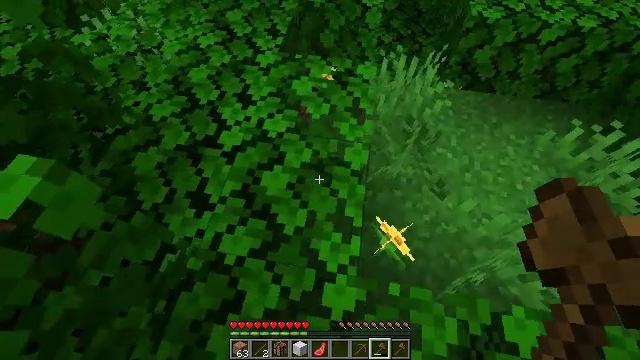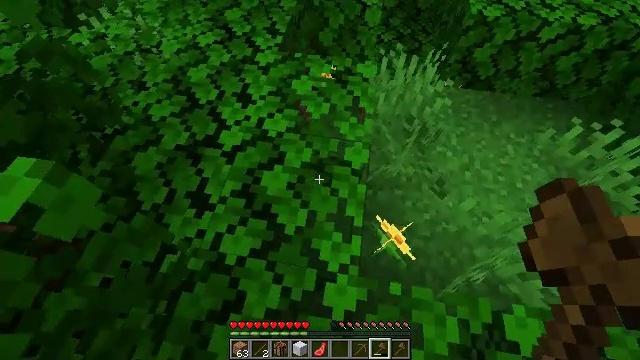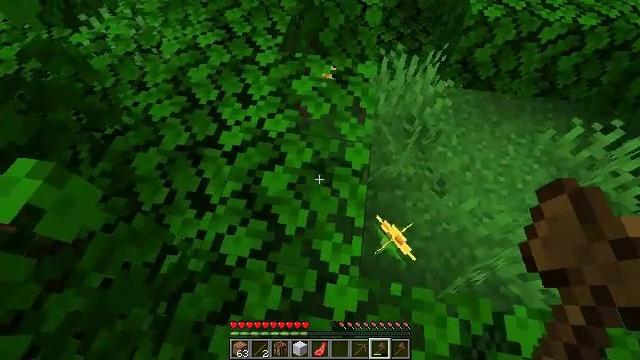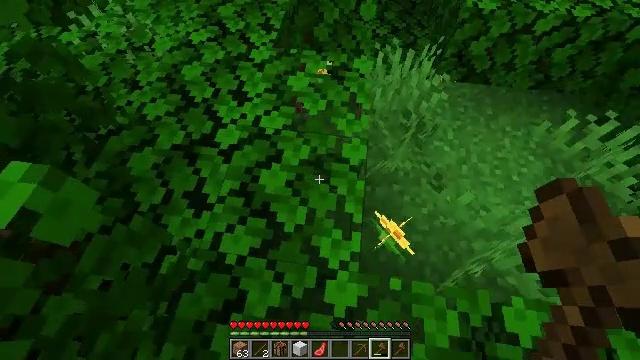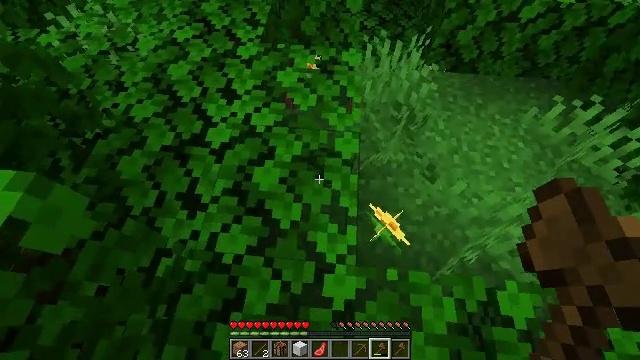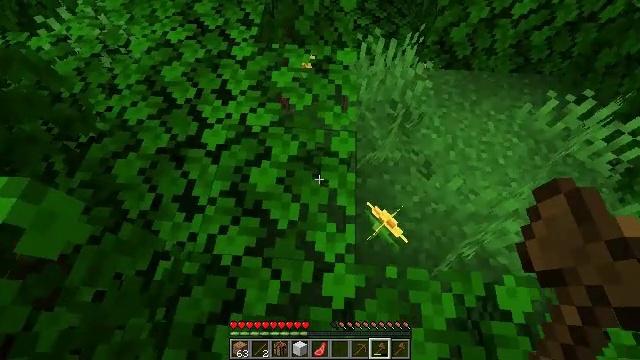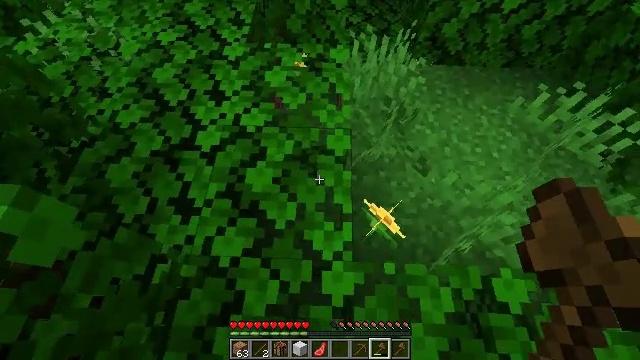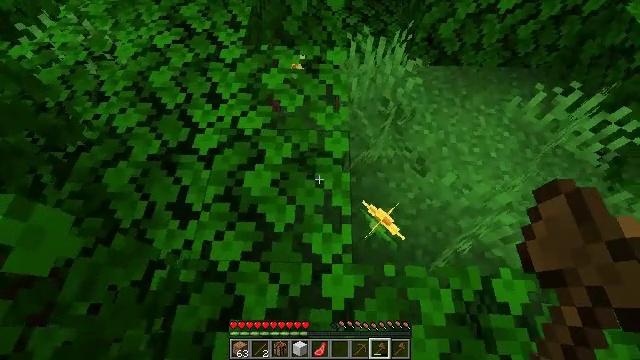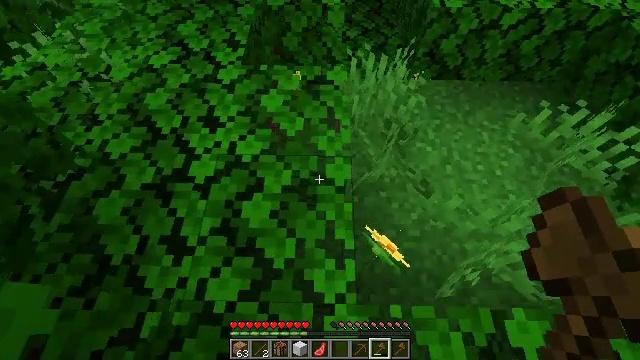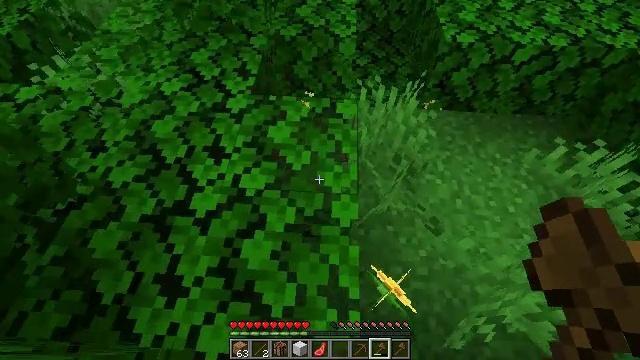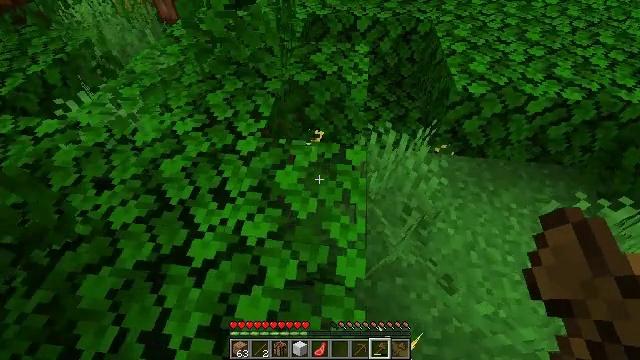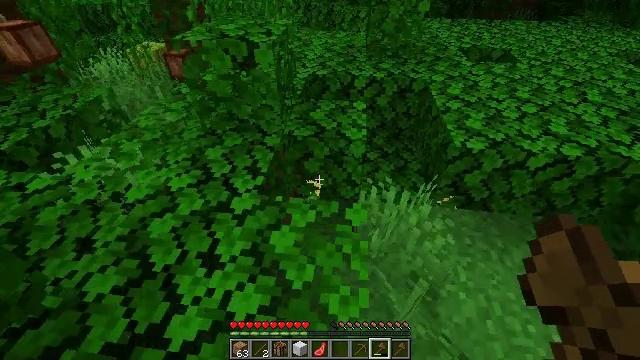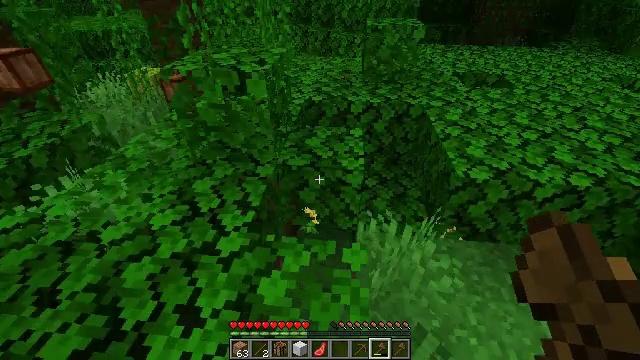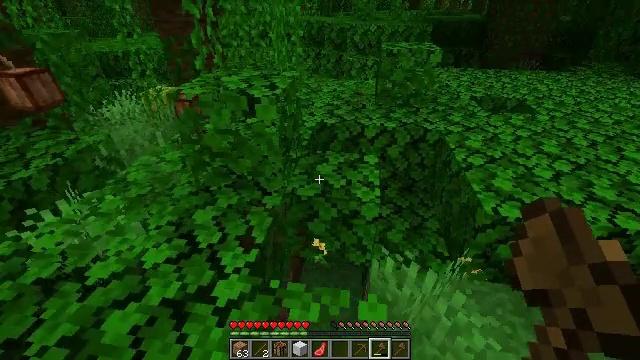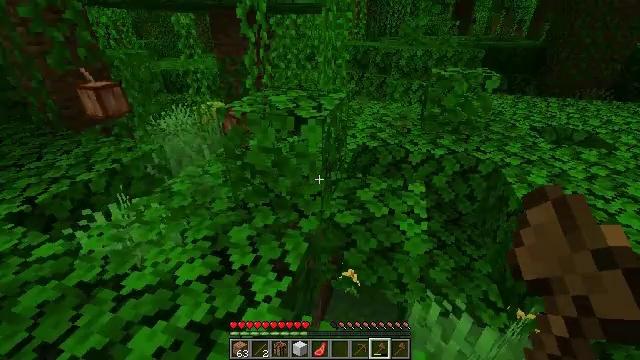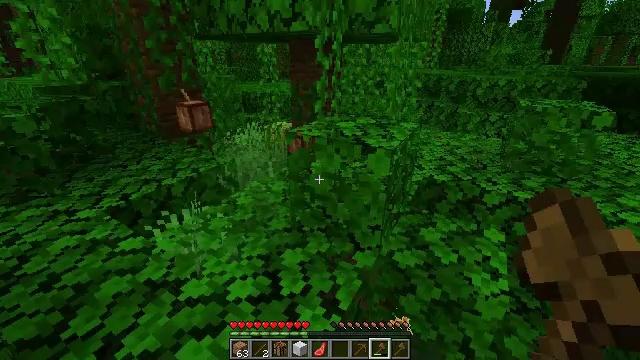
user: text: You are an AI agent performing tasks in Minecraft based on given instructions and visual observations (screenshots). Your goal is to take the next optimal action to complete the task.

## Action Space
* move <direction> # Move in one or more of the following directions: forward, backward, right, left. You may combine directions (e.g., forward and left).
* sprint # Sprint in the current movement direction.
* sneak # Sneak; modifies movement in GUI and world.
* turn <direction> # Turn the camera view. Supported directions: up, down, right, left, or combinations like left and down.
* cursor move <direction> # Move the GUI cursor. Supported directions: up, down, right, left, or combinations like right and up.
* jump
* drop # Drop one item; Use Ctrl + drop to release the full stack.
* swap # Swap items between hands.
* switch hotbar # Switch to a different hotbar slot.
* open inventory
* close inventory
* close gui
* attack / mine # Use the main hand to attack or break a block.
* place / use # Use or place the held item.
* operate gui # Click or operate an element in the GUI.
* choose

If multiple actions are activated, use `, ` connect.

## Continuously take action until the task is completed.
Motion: motion action
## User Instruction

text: Gather vines from trees or structures.
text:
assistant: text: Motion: no_op
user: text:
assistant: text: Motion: no_op
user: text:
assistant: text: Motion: turn right
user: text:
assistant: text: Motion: turn right and down
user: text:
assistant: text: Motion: turn right
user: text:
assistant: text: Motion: turn right
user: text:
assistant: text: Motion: move forward
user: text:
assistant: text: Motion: move forward, turn up
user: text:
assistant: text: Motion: move forward, turn left and up
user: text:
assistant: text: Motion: move forward, turn left and up
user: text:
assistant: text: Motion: move forward, turn up
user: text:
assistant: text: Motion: move forward, turn up
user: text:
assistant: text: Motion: move forward and move left, turn left and up
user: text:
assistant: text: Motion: move forward and move left, turn left and up
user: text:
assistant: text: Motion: move forward and move left, turn left and up
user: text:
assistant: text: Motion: move forward and move left, turn left
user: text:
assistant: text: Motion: move forward, turn left
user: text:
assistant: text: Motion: move forward, turn left and up
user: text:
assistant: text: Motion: move forward, turn left
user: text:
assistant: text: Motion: move forward, turn left
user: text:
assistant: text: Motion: move forward
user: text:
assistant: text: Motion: move forward
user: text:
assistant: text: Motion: move forward
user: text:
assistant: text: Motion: move forward
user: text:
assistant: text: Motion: move forward
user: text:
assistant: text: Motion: move forward
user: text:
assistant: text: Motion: move forward
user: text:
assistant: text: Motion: move forward
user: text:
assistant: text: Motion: move forward
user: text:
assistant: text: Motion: move forward, turn right